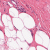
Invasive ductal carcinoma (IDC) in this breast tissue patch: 0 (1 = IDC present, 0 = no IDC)